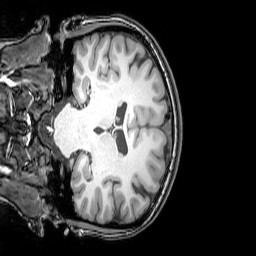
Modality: T1w
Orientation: coronal
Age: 21
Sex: female
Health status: healthy
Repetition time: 0.081 s
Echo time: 0.037 s